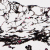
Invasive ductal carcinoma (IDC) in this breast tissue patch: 0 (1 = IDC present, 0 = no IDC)